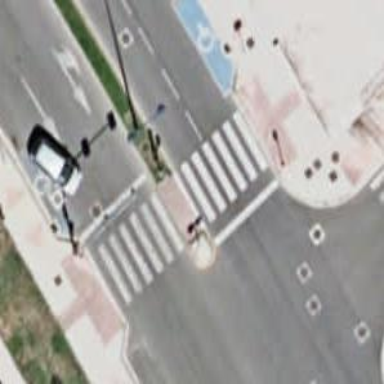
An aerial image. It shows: Zebra crossing on the road.